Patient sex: M
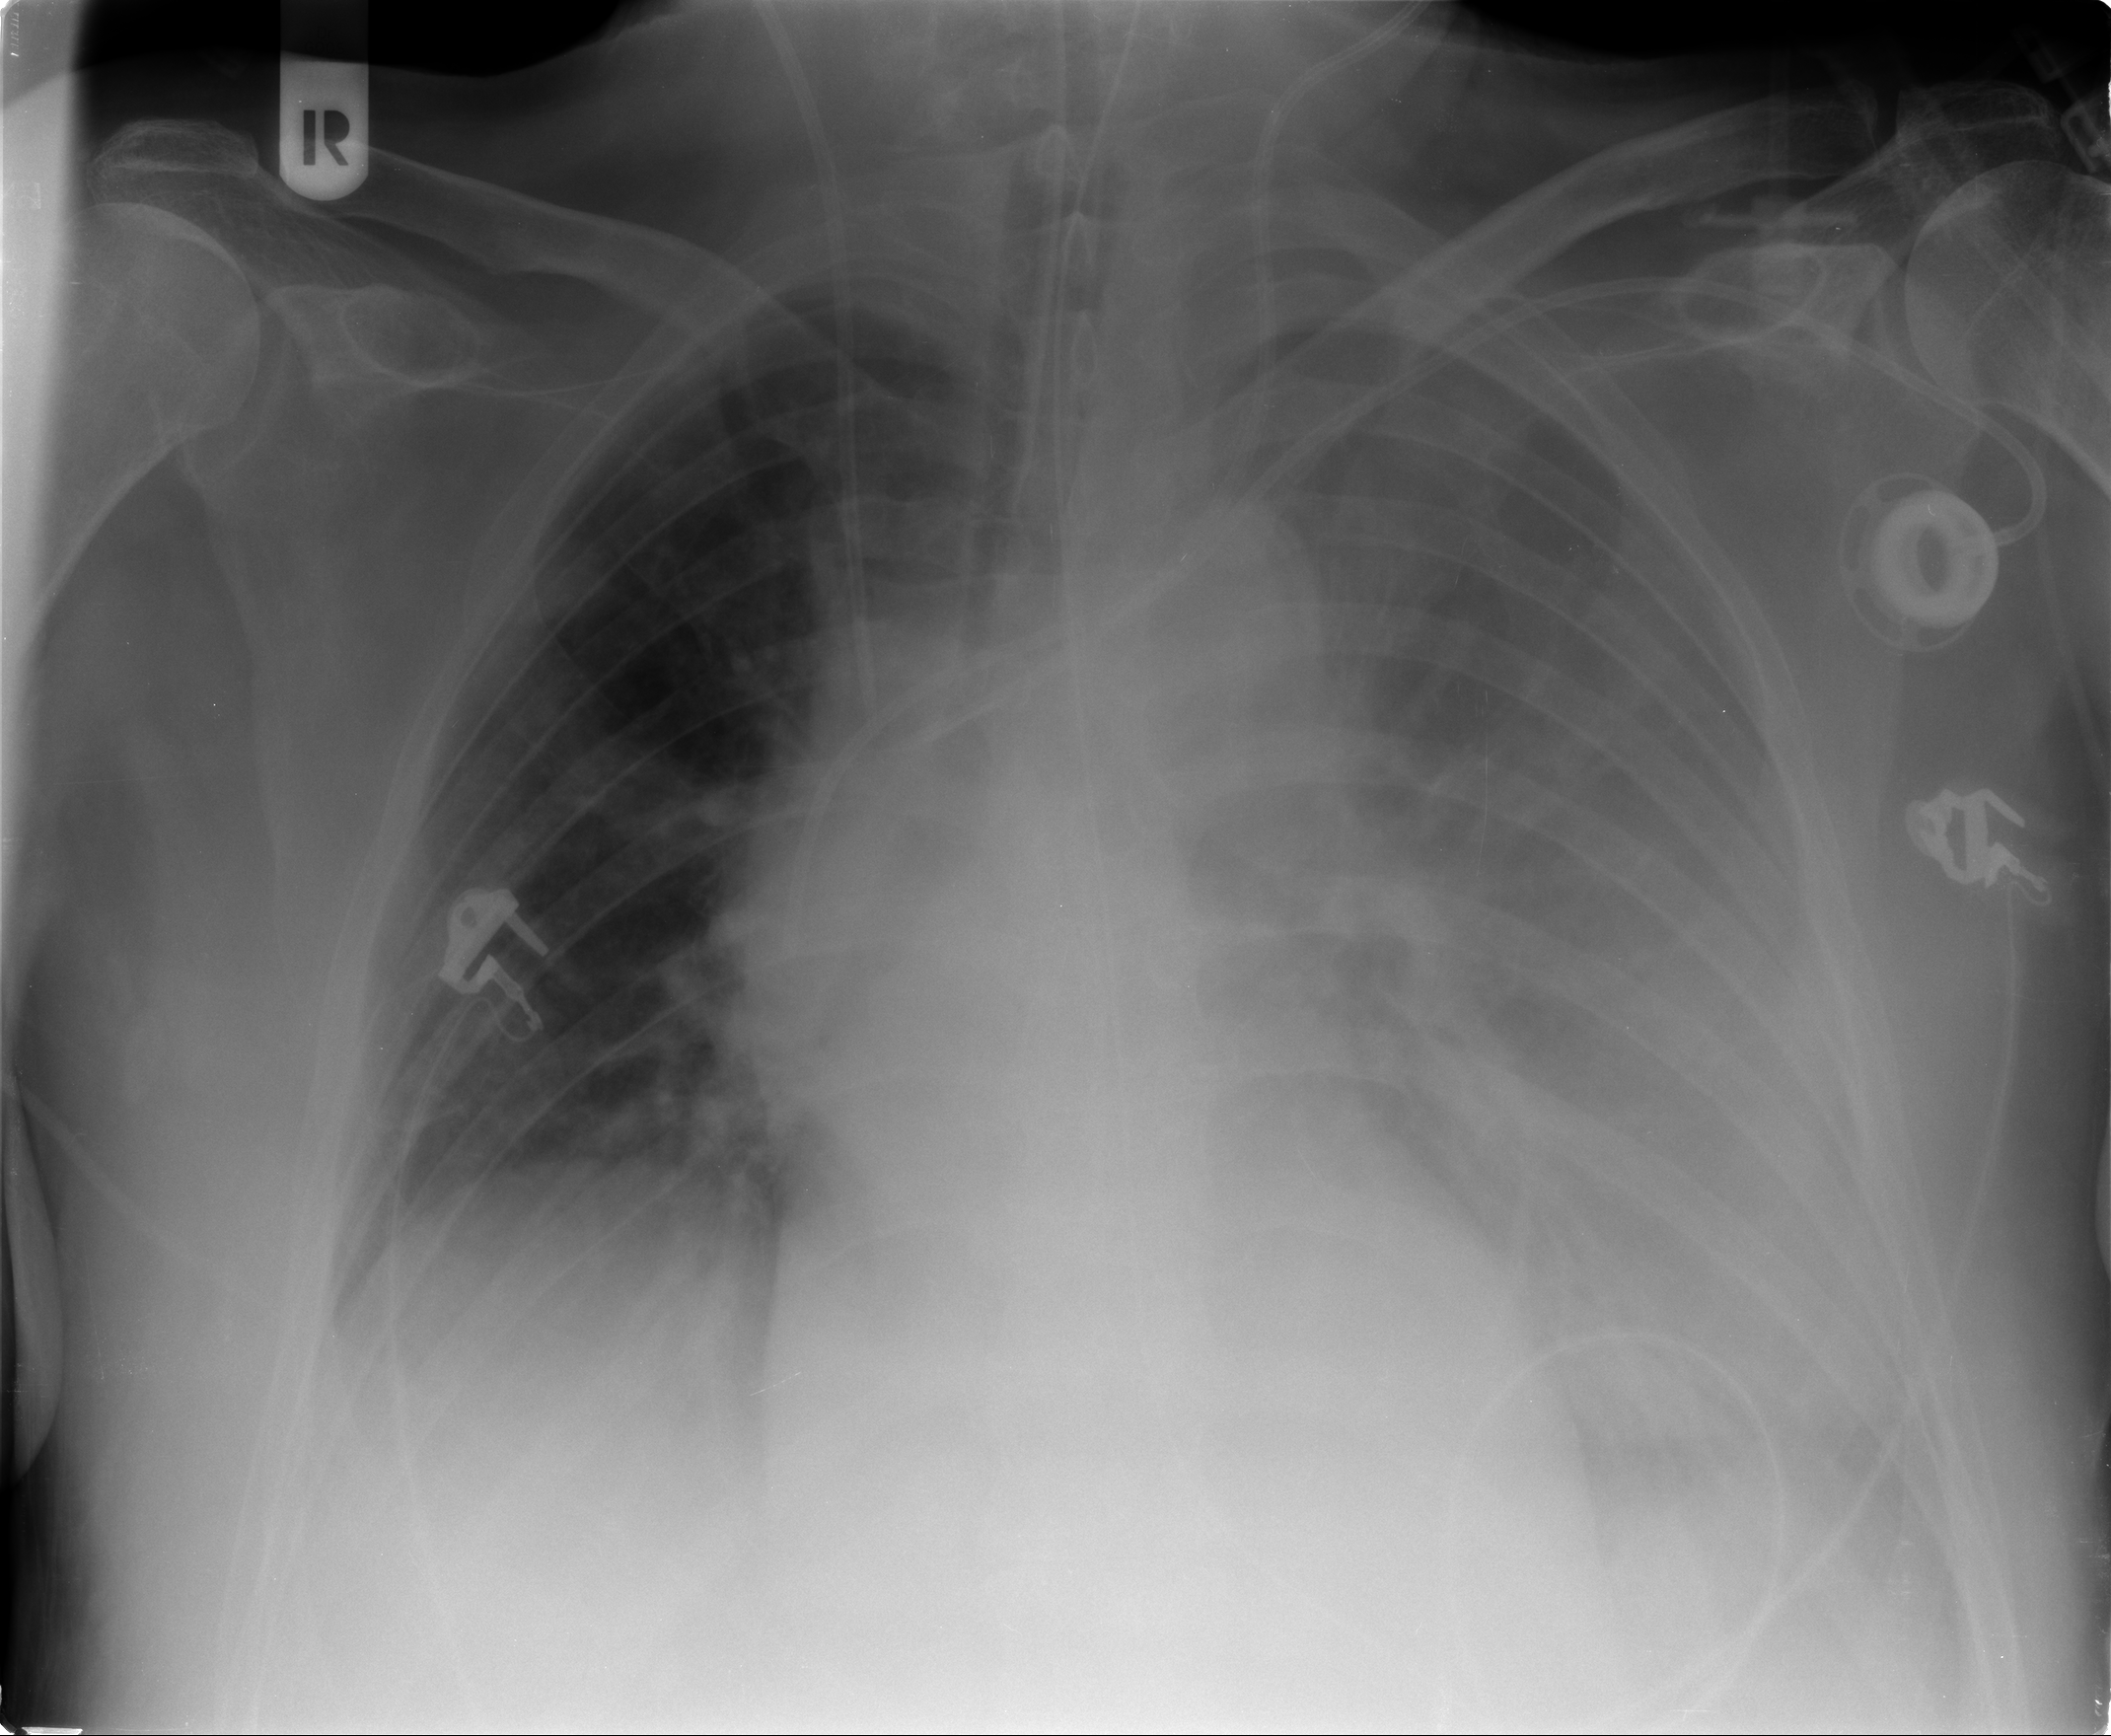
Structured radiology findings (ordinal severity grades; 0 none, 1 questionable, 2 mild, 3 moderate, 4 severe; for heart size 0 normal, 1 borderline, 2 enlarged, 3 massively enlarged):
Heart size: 0
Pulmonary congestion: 2
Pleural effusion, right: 2
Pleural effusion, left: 3
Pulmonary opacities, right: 0
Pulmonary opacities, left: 0
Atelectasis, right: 2
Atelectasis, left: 2